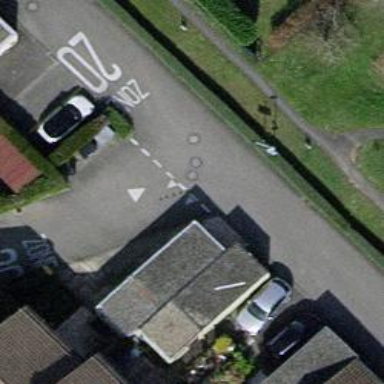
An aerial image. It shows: Residential road.